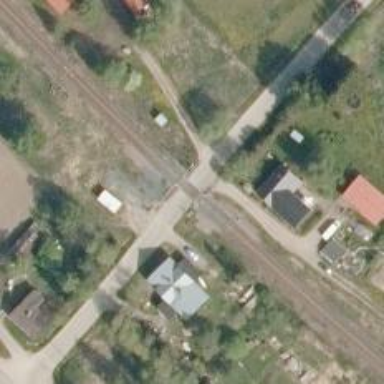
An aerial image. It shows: Level crossing with both lights and saltire in place.